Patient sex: M
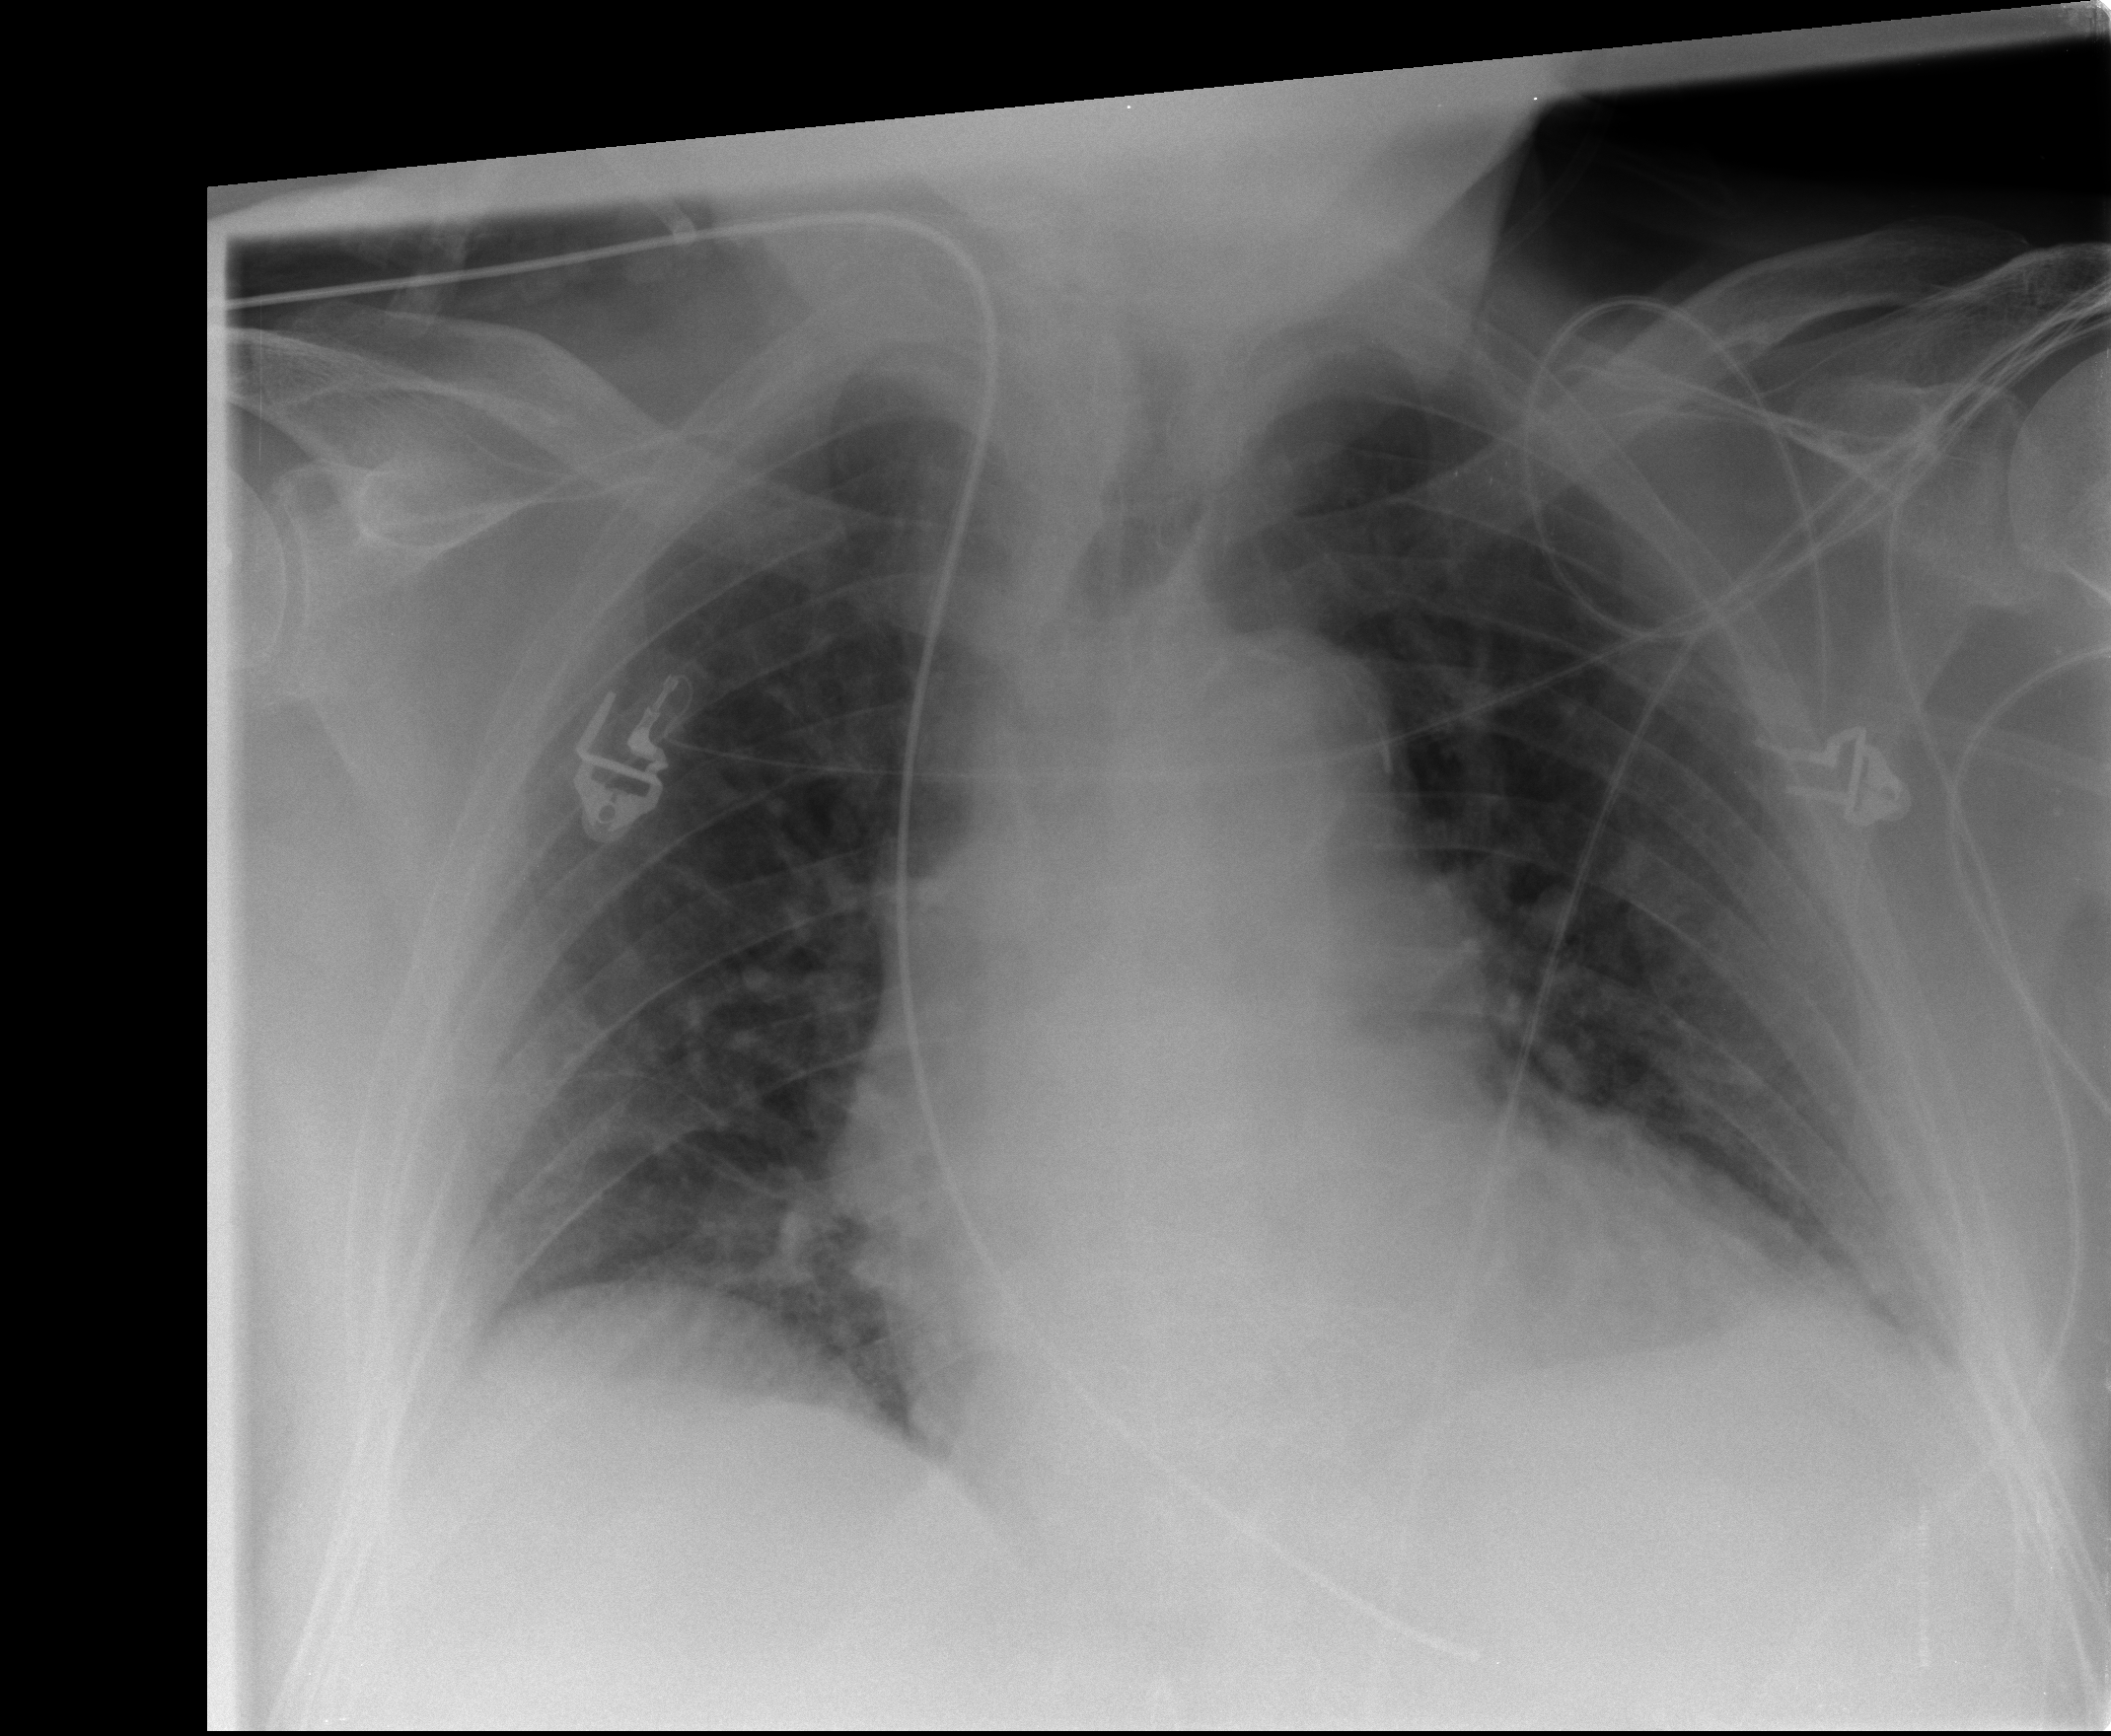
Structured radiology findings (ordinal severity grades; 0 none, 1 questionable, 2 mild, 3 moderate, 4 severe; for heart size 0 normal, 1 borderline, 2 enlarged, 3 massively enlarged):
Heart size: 0
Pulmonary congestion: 0
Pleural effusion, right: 0
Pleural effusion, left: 0
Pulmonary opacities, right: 0
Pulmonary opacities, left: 0
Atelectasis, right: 0
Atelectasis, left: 2